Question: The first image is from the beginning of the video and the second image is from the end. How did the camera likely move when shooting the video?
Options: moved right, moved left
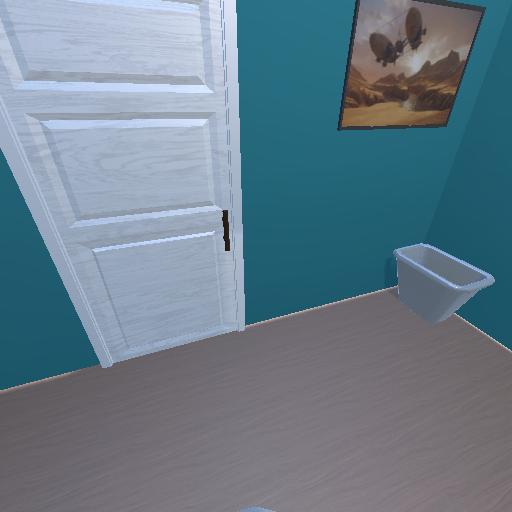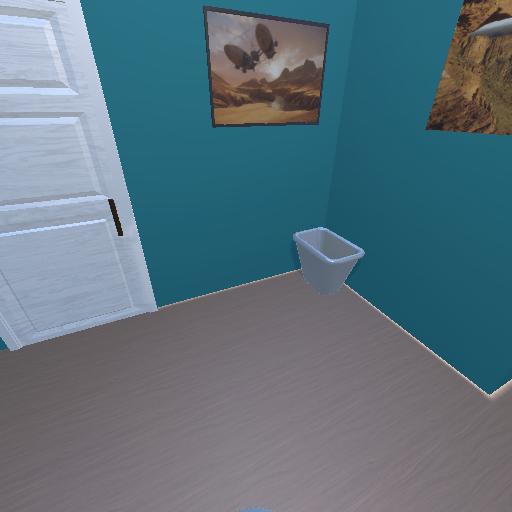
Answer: moved right